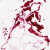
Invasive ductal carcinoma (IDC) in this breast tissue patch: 0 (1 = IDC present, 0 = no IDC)